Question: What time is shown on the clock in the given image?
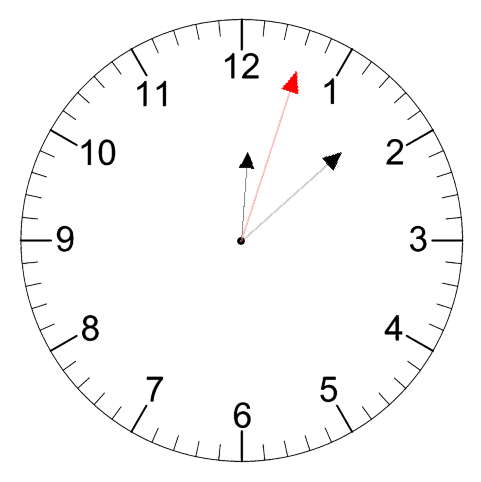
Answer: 12:08:03